Field crop: maize
Growth stage: 2
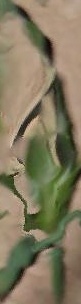
Species: maize